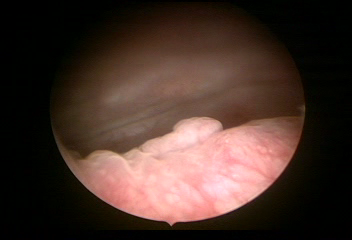
Modality: WLC
Class: Normal mucosa
Bladder cancer association: No